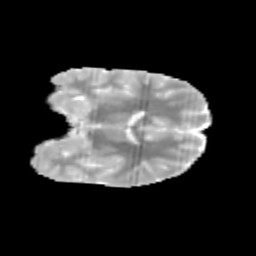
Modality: MD
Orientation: coronal
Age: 11
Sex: male
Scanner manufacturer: siemens
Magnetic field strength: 3 T
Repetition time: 3.8 s
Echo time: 0.07 s